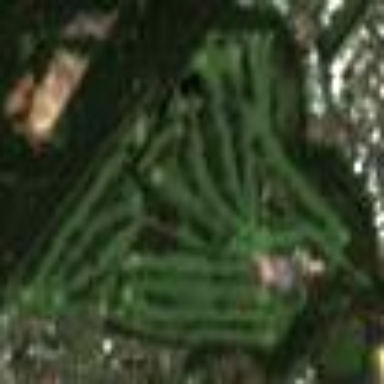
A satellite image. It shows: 18-hole golf course categorized under leisure land.